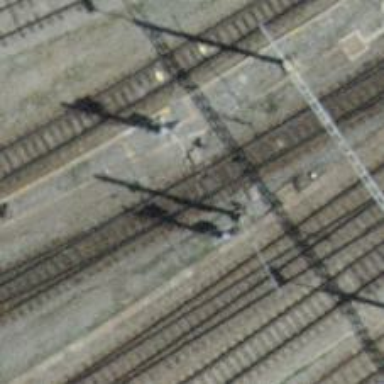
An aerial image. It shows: Railway signal.